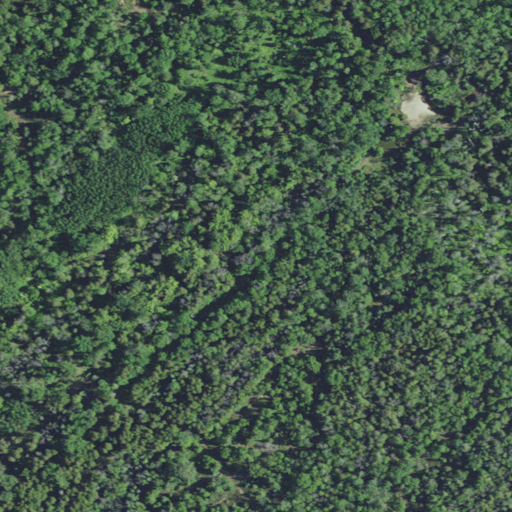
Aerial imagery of dune(s) in Wisconsin named Door County Land Trust Hibbard Creek Dune and Swale Complex (Possible) containing only woody wetlands